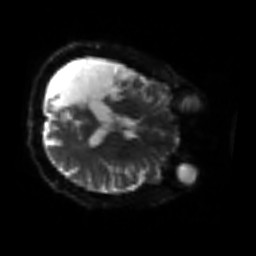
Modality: sbref
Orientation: axial
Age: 58
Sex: male
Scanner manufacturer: siemens
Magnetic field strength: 3 T
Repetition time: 3.2 s
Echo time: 0.081 s